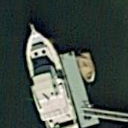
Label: Civil_yacht